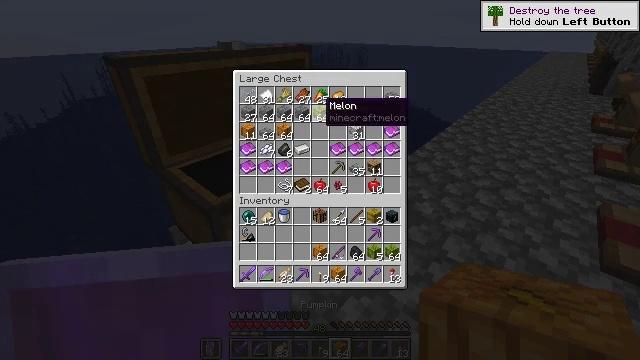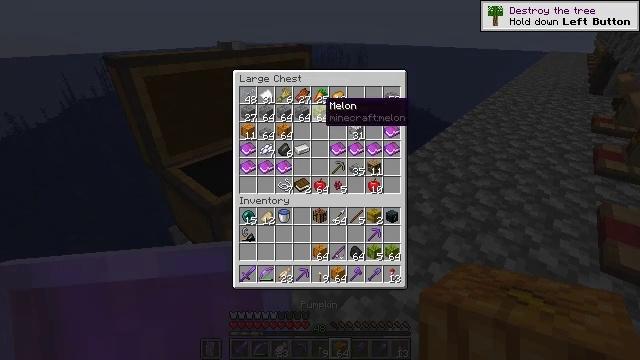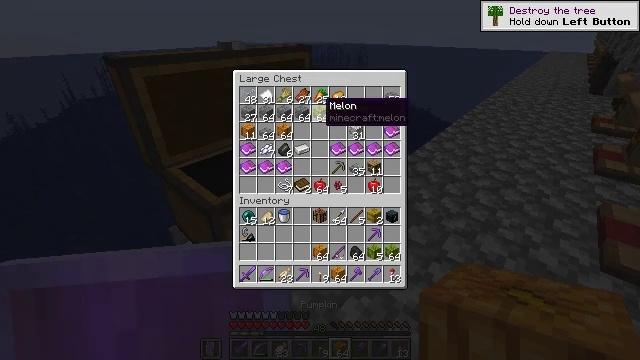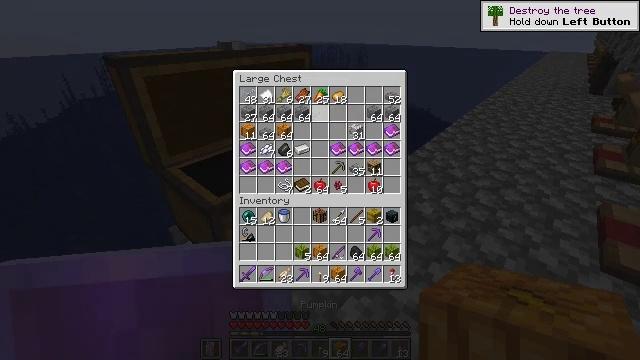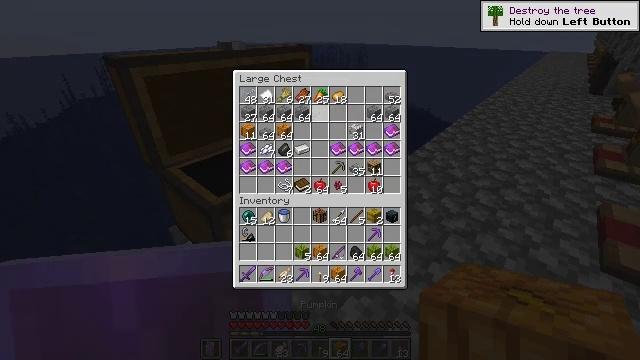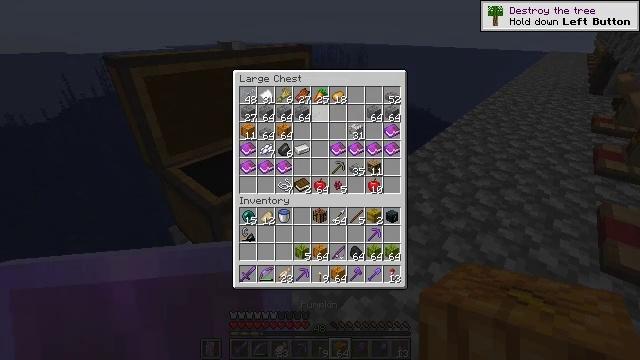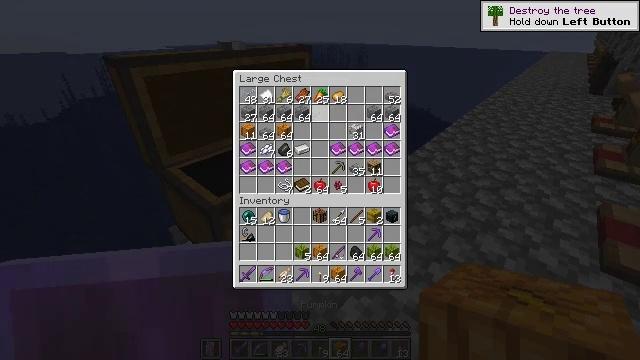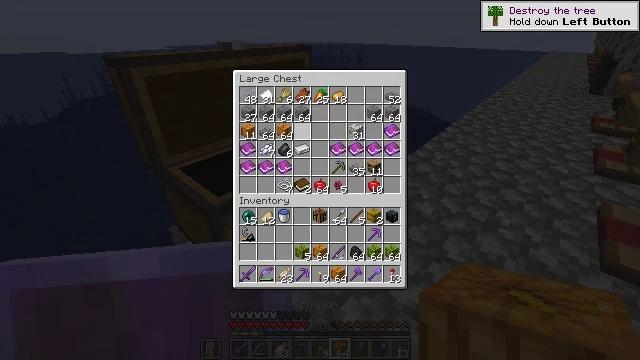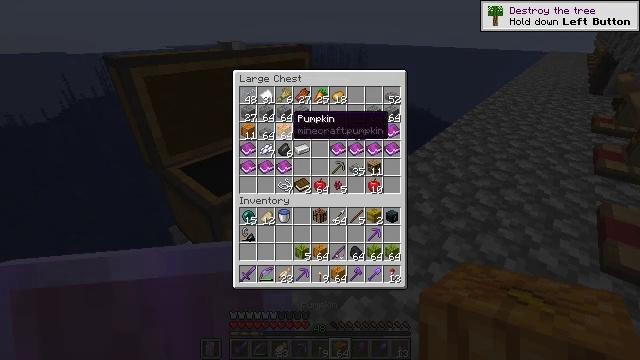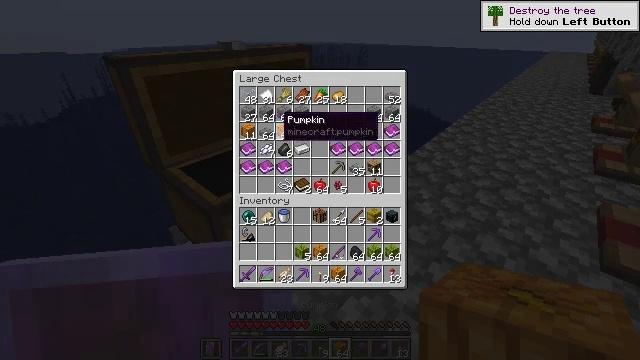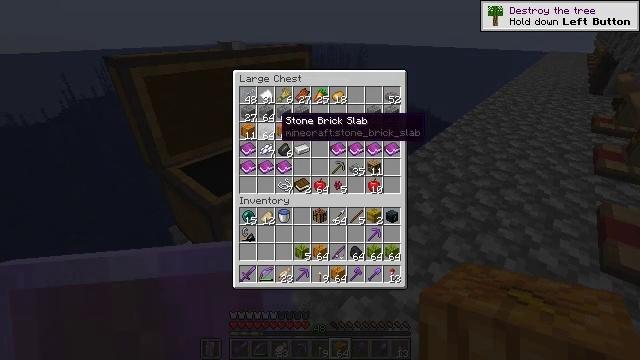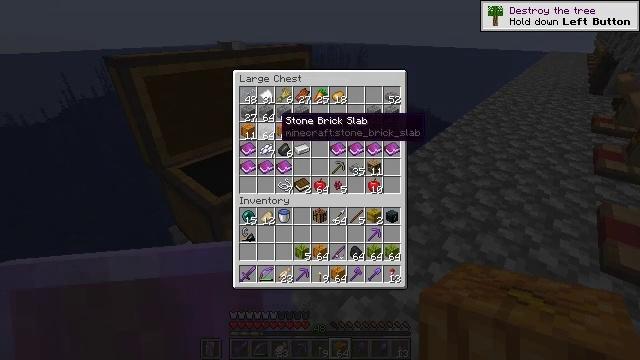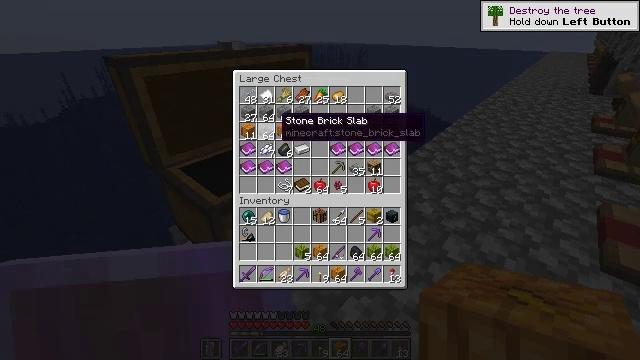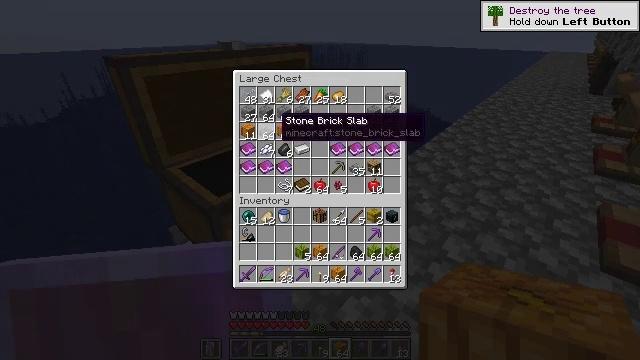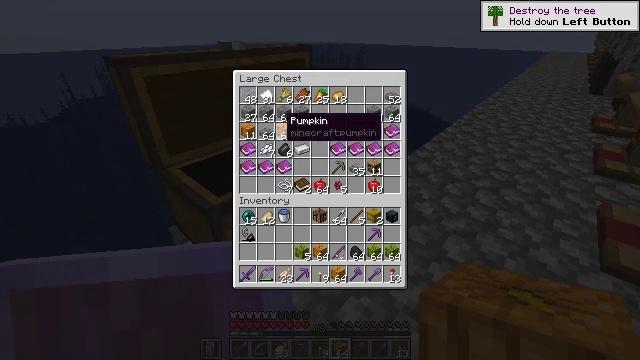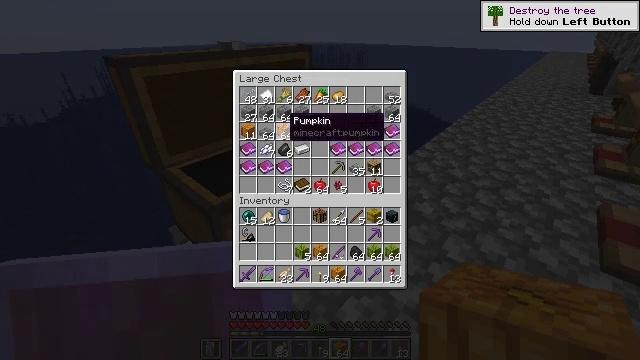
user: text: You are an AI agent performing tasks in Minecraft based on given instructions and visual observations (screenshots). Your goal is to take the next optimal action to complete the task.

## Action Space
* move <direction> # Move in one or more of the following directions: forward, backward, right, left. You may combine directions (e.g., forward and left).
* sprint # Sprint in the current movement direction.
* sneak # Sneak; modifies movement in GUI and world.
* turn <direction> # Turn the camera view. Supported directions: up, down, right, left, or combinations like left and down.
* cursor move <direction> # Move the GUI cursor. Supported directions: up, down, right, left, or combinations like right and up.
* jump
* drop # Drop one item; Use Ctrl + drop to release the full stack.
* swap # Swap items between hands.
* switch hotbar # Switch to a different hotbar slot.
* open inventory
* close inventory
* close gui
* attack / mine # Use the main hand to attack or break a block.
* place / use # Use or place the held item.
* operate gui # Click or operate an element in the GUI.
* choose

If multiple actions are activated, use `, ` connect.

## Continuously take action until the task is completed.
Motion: motion action
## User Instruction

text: craft item air
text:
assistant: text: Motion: sneak
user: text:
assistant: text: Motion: sneak
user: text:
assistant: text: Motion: sneak, attack / mine
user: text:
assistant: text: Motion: sneak, attack / mine
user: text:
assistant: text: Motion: sneak, attack / mine
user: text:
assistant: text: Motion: sneak, attack / mine
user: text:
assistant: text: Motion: sneak, turn left and down
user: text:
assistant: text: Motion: sneak, turn left
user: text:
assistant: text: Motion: sneak, turn left
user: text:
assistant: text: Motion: sneak
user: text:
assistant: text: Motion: sneak
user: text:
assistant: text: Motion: sneak
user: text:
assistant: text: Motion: sneak
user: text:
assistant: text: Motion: sneak
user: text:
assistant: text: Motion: sneak
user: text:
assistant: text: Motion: sneak
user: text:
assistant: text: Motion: sneak
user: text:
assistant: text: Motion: sneak, attack / mine
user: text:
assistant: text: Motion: sneak, attack / mine
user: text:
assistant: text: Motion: sneak, attack / mine
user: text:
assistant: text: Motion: sneak, turn left
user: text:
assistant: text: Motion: sneak, turn left
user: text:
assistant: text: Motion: sneak, turn left
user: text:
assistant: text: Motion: sneak
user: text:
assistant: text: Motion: sneak
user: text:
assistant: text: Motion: sneak
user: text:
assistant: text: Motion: sneak
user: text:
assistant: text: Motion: sneak
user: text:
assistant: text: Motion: sneak
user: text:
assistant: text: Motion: sneak